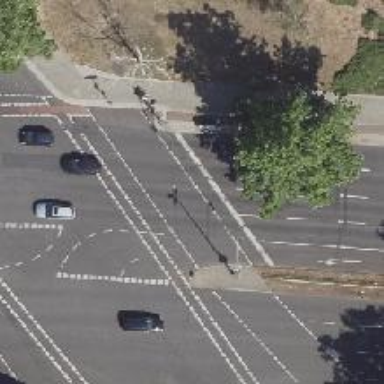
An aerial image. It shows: Crossing on the footway with traffic signals.